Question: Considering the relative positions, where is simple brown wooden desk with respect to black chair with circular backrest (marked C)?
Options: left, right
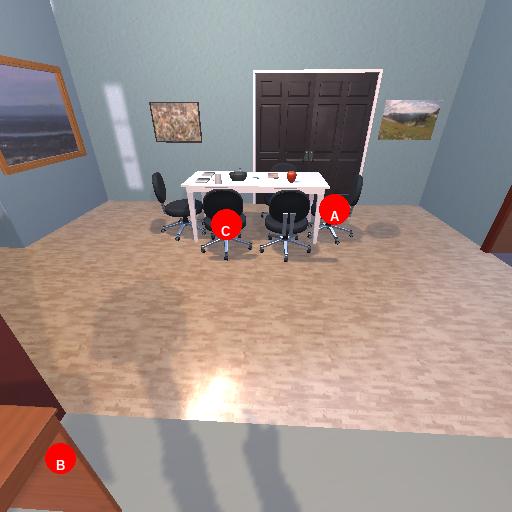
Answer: left